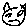
Label: cat